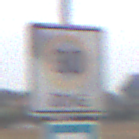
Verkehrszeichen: BeginnZone30
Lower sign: SackgasseRadverkehrDurchlaessig
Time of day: Midday
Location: Outdoor (Suburban)
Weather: Overcast
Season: NotSpecified
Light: Natural